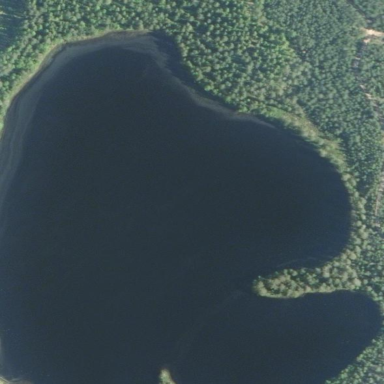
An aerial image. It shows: Serene lake.